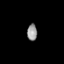
Tissue: prostate
Cell type: T cells
Senescence score: 0.3235
Nuclear area (px): 165
Mean DAPI intensity: 147.412